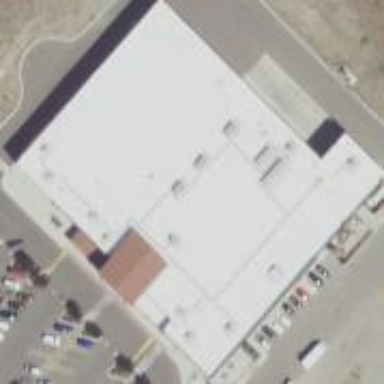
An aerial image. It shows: Supermarket building.